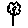
Label: flower